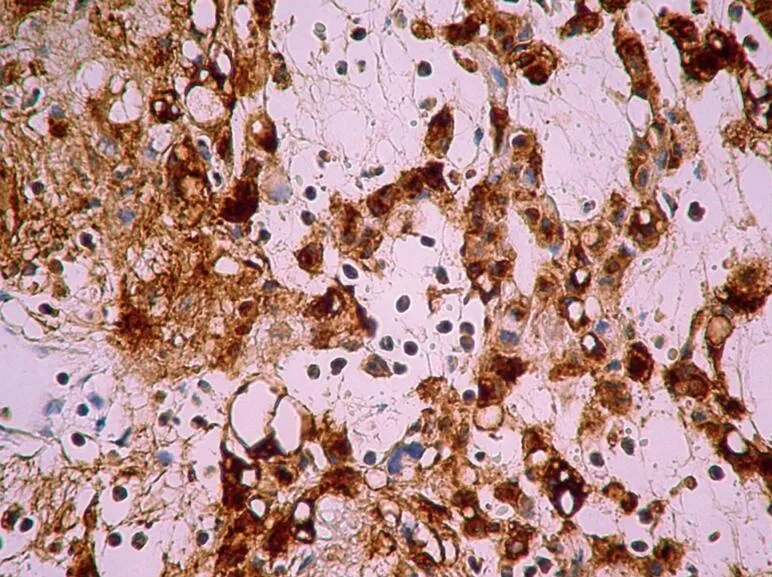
Immunohistochemical findings. Positive cytoplasmic immunostaining for glial fibrillary acidic protein (400 X).
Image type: pathology (immunostaining)